Chest X-ray. View position: AP
Patient age: 17
Patient sex: F
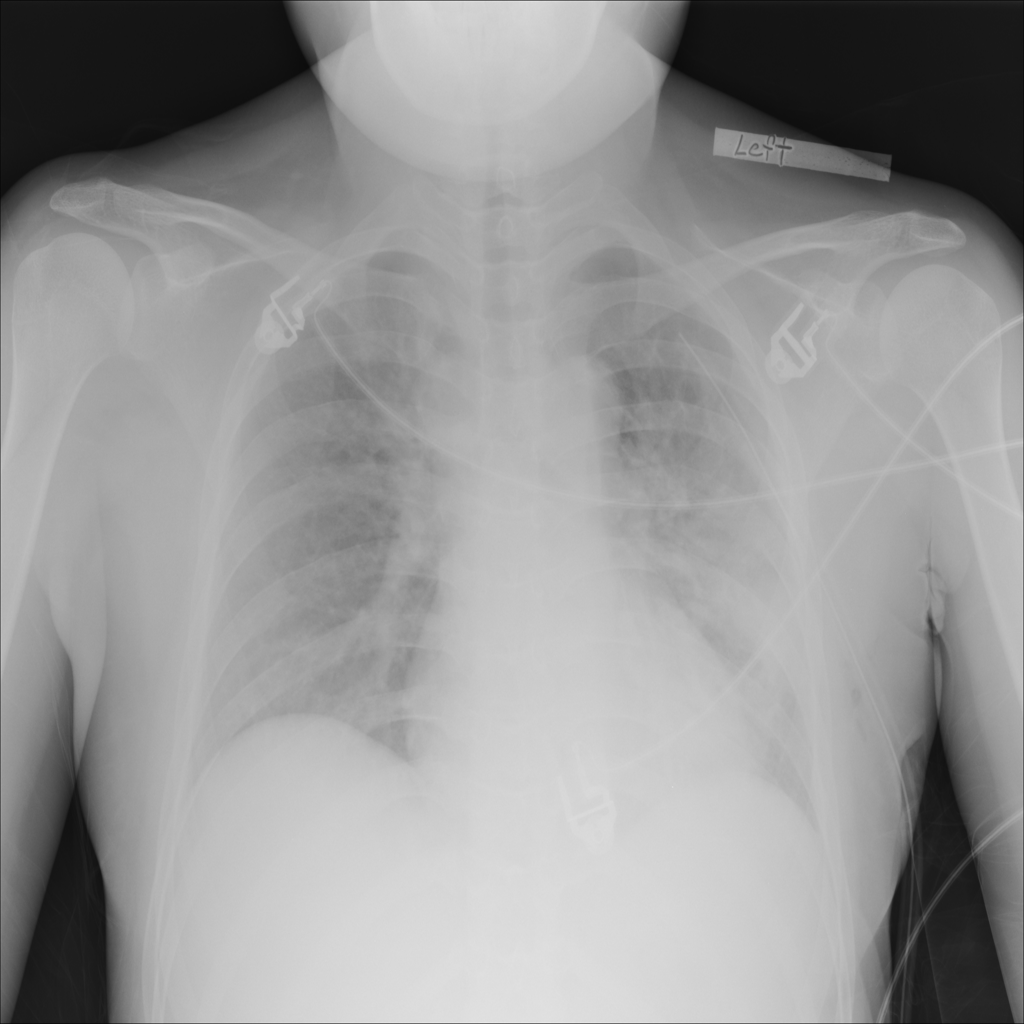
Finding: Pneumothorax